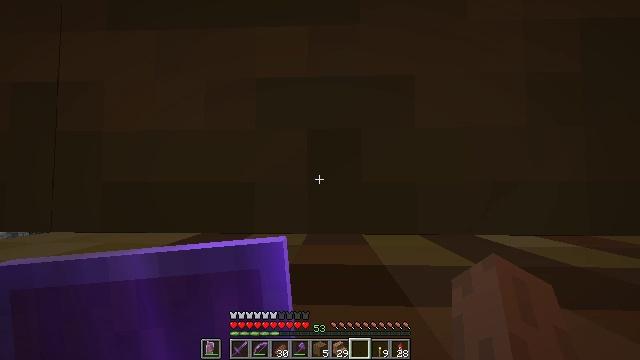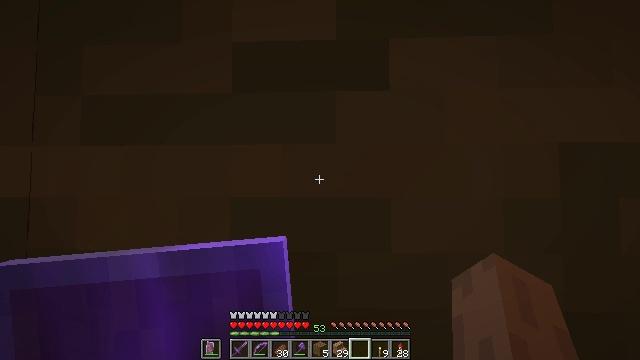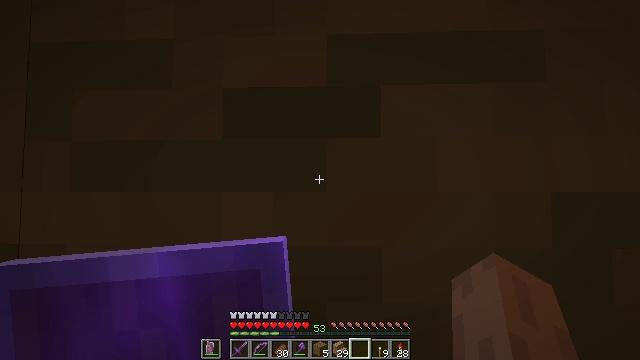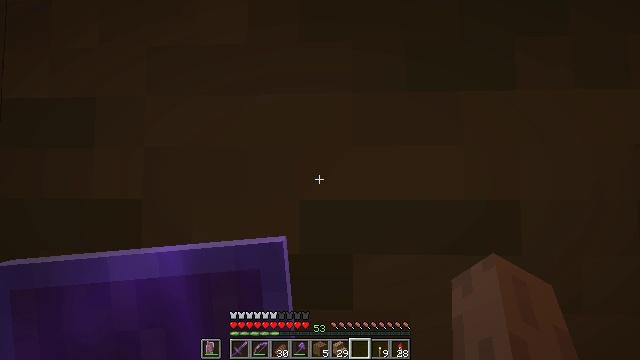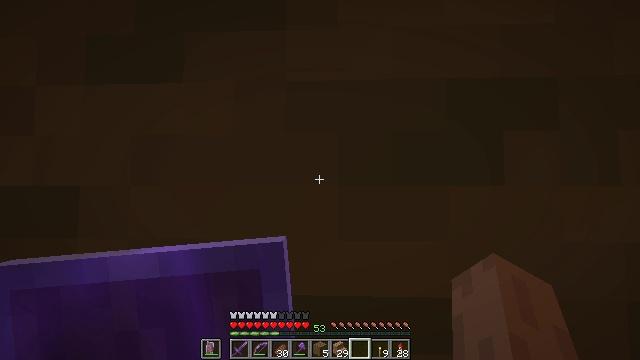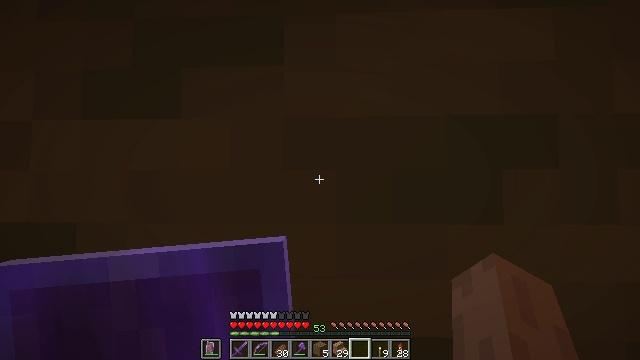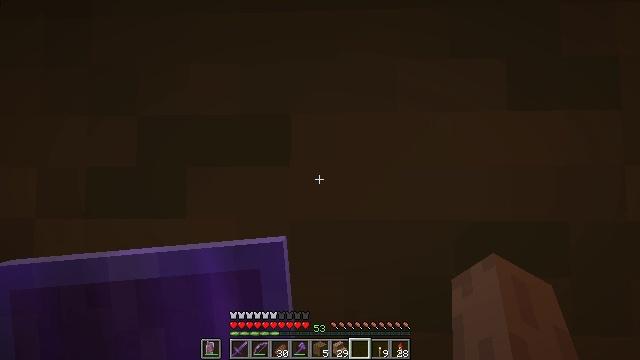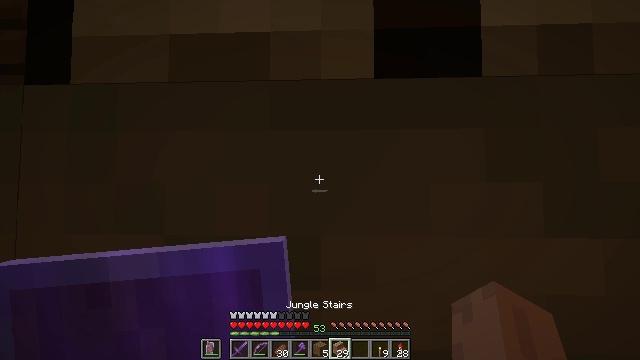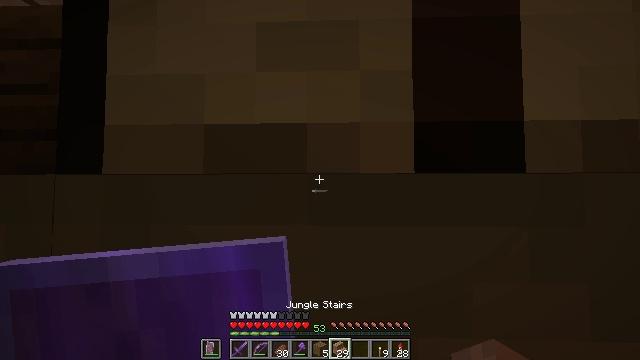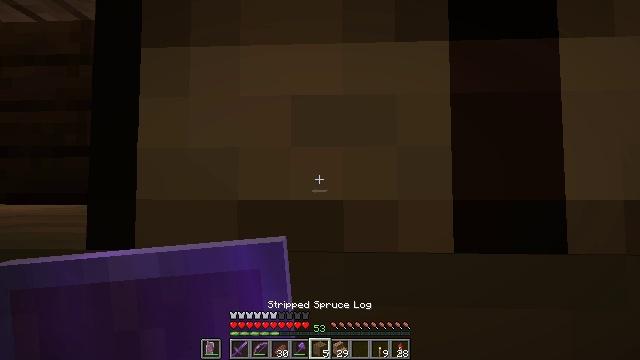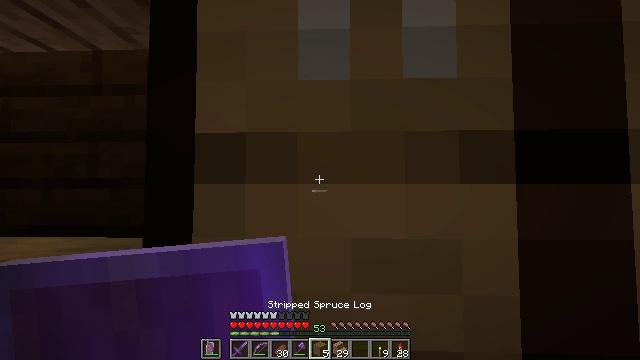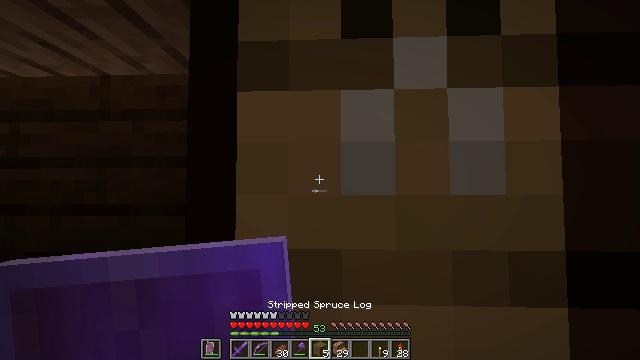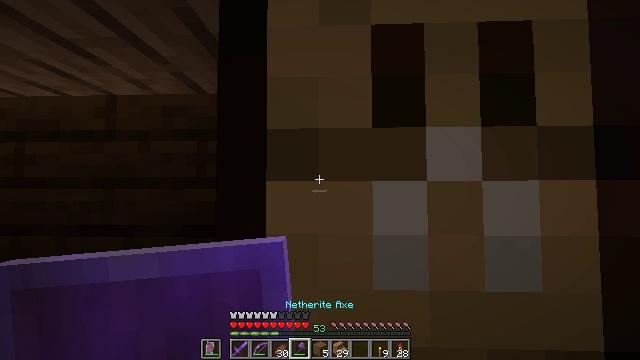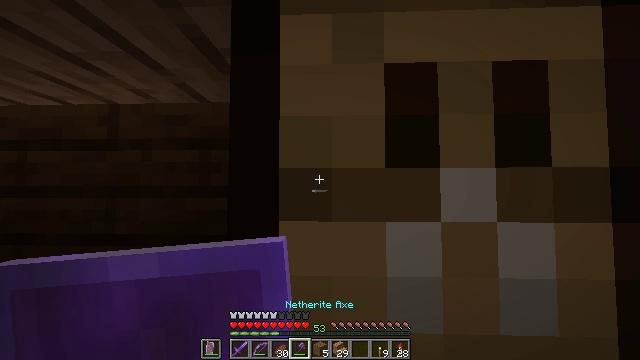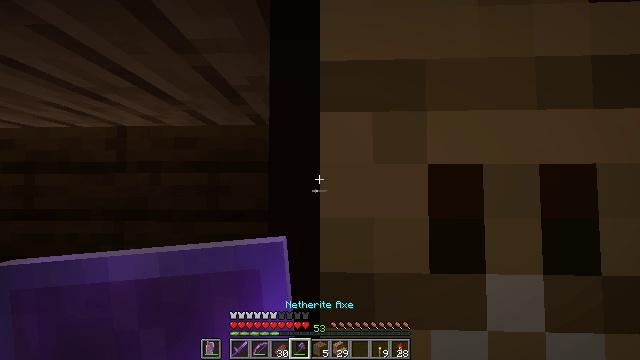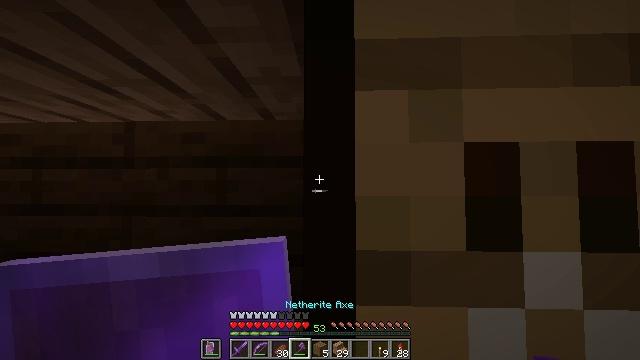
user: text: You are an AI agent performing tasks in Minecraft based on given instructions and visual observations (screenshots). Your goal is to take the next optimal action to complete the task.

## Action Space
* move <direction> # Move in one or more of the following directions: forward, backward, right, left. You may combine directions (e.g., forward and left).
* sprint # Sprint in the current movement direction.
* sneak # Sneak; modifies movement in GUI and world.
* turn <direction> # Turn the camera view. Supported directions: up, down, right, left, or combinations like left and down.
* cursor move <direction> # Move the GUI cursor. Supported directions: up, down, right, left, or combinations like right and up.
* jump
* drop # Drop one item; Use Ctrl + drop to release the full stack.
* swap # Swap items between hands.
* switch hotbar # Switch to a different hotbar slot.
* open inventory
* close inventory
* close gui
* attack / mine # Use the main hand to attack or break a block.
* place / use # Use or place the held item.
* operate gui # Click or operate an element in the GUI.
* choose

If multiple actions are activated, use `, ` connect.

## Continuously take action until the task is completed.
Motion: motion action
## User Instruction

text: Recycle the crafting table.
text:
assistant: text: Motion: jump
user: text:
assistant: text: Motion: jump
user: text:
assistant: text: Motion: jump
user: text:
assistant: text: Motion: jump
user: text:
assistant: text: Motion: move left, jump
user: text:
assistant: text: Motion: move left, jump
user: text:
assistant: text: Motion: move left, jump
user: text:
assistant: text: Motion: move left, jump
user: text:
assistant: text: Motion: jump
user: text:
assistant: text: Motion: jump
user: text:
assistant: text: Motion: jump
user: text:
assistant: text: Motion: jump
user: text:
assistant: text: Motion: jump
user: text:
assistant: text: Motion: jump
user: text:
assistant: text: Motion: jump
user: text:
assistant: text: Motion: jump
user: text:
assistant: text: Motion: jump
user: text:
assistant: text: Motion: jump
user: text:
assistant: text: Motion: move right, jump
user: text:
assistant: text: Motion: move right, jump
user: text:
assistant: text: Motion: move right, jump
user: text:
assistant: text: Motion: jump
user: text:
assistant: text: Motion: jump
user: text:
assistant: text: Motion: jump
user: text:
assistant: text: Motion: jump
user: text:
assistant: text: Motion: jump
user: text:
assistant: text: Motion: jump
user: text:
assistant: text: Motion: jump
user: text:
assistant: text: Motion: no_op
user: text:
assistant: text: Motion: no_op